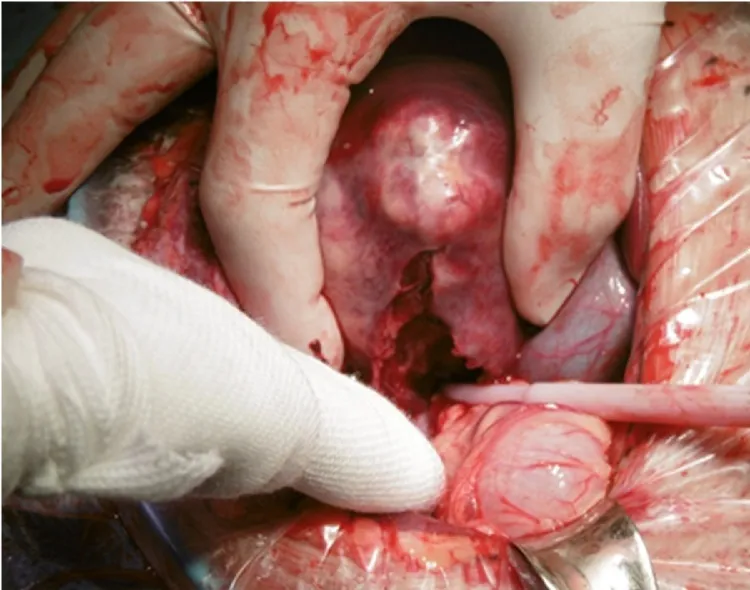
The rupture site on the left side of the tumor.
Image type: medical_photograph (other_medical_photograph)